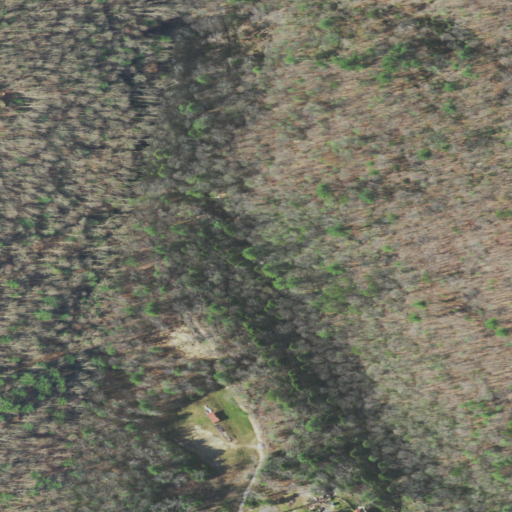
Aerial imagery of valley in Tennessee named Lick Hollow containing mixed forest, deciduous forest, pasture, and open development